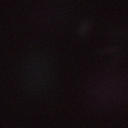
Screen state: off